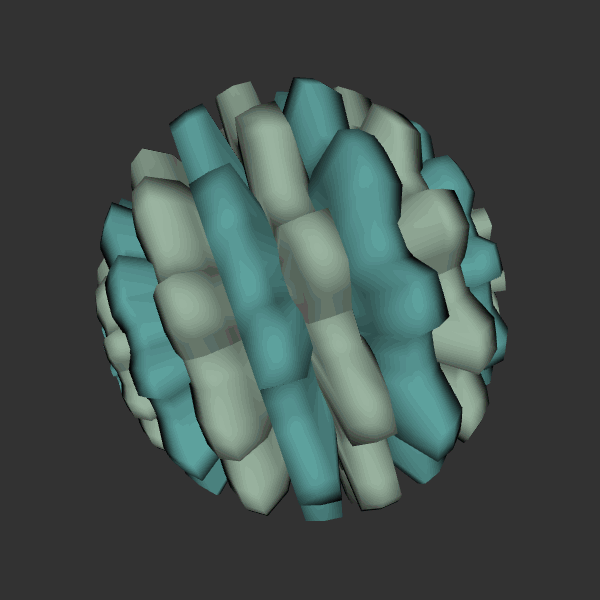
Background: dark